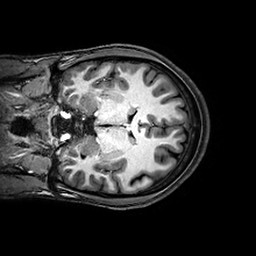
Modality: T1w
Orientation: coronal
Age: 24
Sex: male